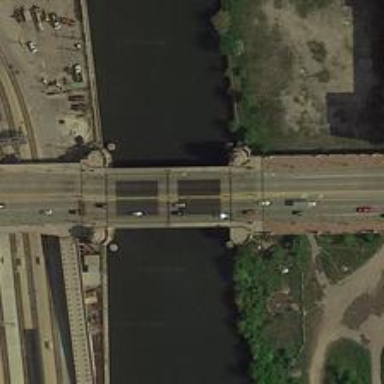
Several railway lines are located below the bridge on the left bank of the river .